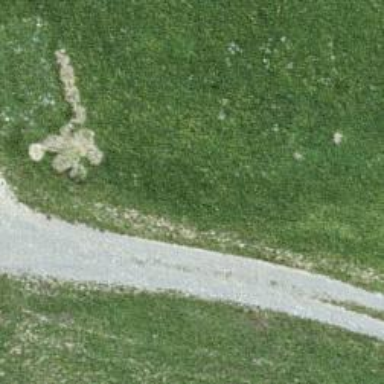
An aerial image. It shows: Gravel track with grade 2 quality.